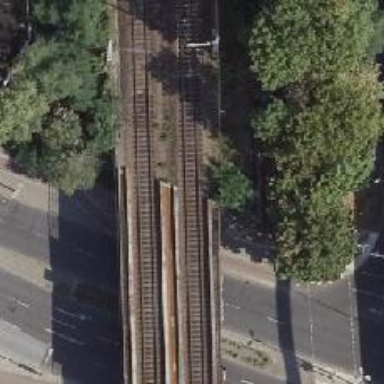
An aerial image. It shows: Bridge with electrified railway tracks featuring contact line.